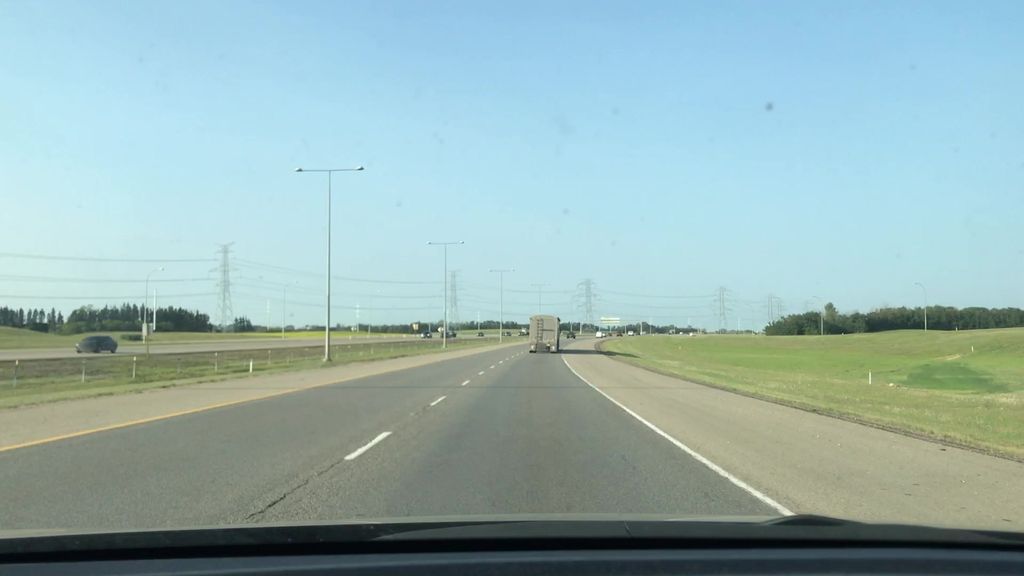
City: edmonton